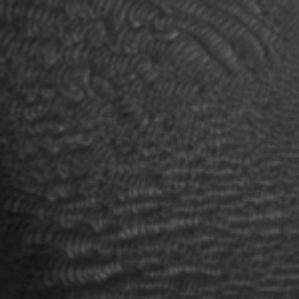
Label: frost